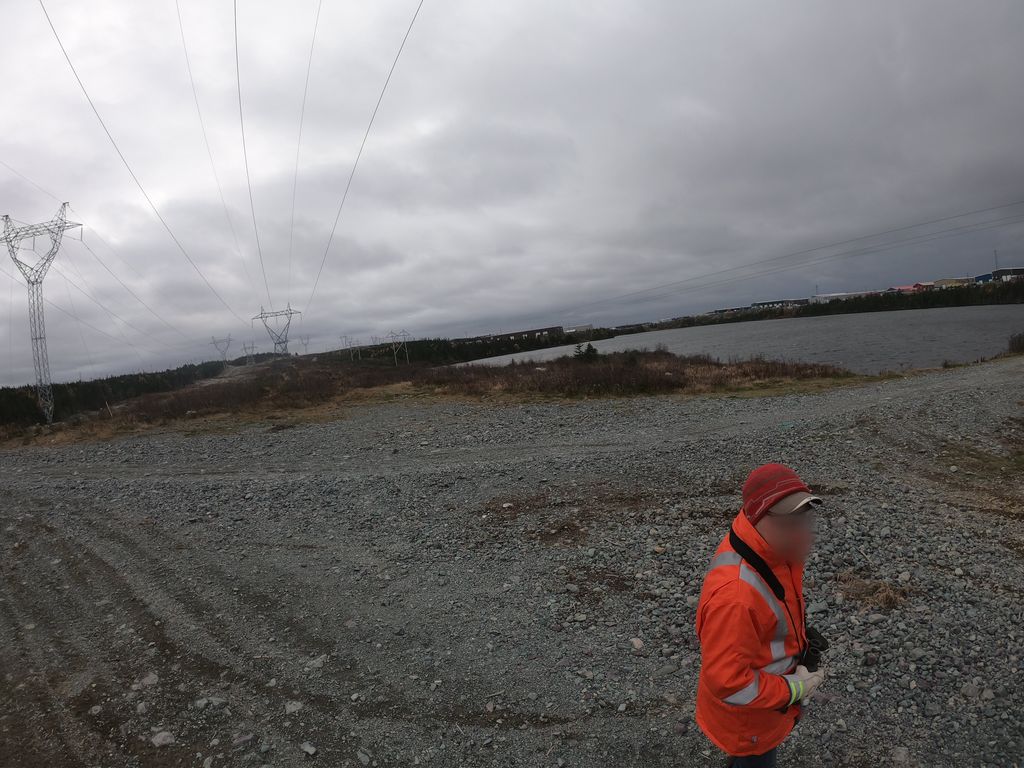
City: st_johns